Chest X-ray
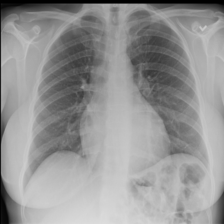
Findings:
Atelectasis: negative
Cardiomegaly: positive
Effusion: negative
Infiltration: negative
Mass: negative
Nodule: negative
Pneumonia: negative
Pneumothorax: negative
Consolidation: negative
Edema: negative
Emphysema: negative
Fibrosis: negative
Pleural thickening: negative
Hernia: negative